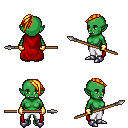
a pixel art fantasy rpg character, female body template, orc, green skin, red cape, white pants, light blonde long mohawk hairstyle, gold gloves, metal boots, spear, four views (front, back, left, right), 2x2 character sprite sheet, small pixel art, hard edges, no anti-aliasing